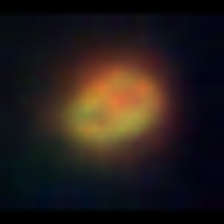
Taxon: NanoPlankton
Group: Other